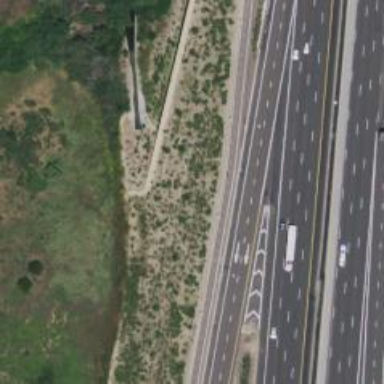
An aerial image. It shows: Asphalt motorway link.